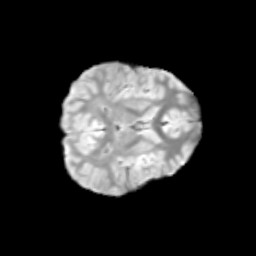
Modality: T2w
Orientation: axial
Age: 10
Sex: male
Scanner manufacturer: siemens
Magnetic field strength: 3 T
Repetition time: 3.8 s
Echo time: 0.07 s